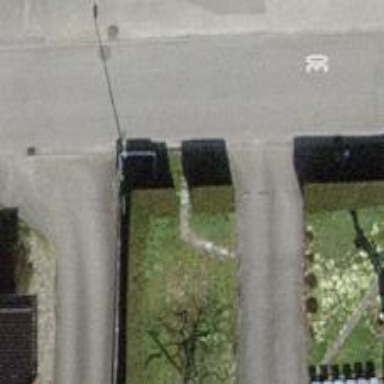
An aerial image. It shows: Hedge acting as barrier.